Field crop: tomato
Growth stage: 2
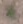
Species: solanum